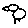
Label: bird